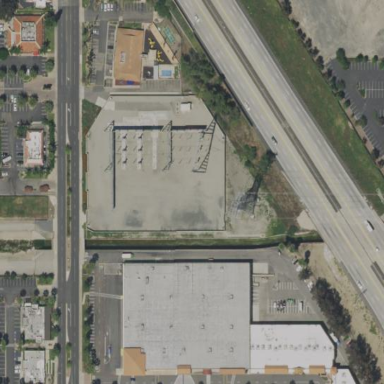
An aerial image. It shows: Substation at the transition level.